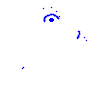
Particle: pion